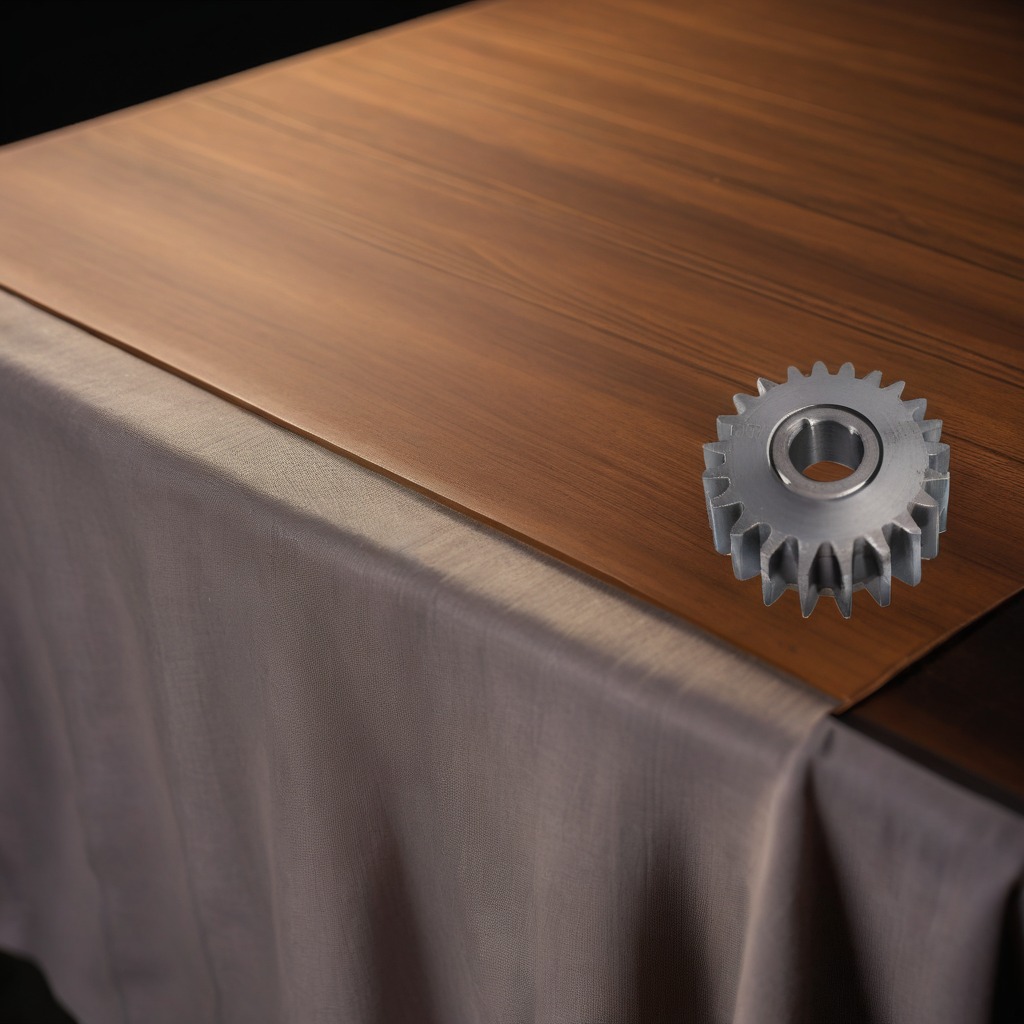
A steel gear with teeth lies on a wooden table in a workshop at night.